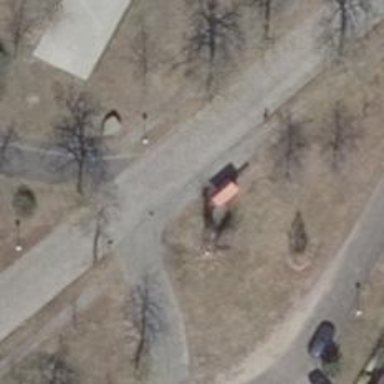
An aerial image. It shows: Public transport shelter.